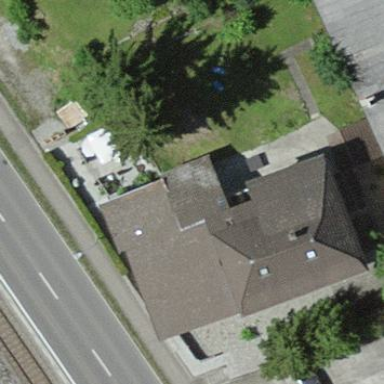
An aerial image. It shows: Restaurant building.